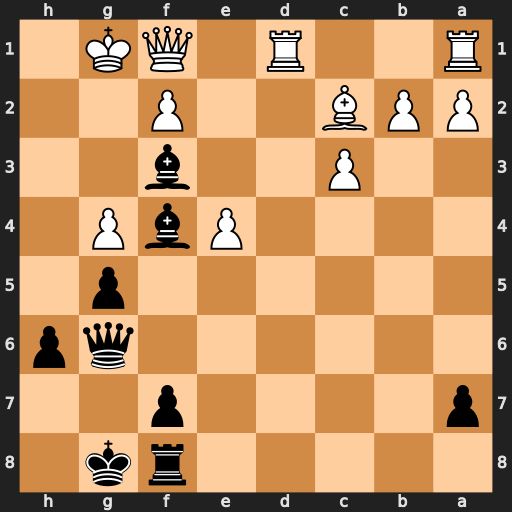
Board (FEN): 5rk1/p4p2/6qp/6p1/4PbP1/2P2b2/PPB2P2/R2R1QK1
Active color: b
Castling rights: -
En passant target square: -
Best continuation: h5 Rd3 hxg4 Rxf3 gxf3 Qh3 g4